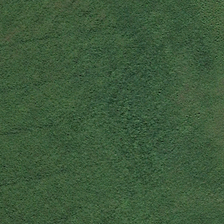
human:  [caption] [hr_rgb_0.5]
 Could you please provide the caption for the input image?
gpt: this is a vast and prosperous pasture .

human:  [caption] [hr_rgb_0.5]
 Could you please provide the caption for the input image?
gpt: this is a vast and prosperous pasture .

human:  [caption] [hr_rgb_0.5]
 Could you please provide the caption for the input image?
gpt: a lot of grass is planted on the land .

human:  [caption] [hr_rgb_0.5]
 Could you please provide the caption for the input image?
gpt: a lot of grass is planted on the land .

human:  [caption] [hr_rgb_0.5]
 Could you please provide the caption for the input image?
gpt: this is a vast and prosperous pasture .